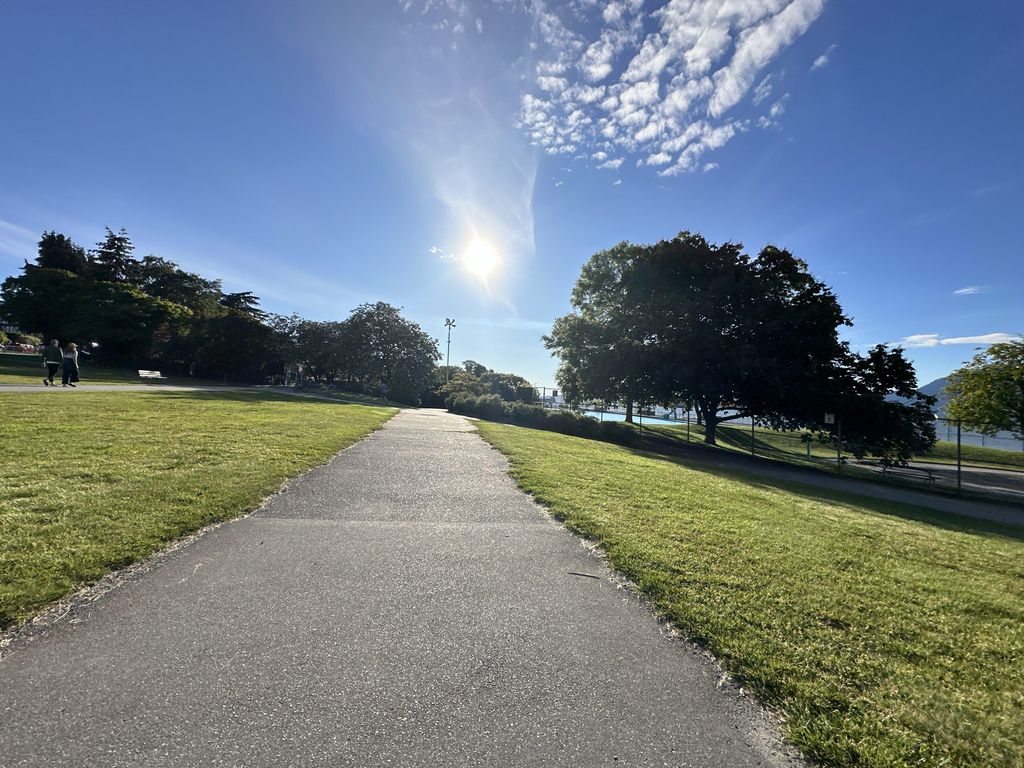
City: vancouver